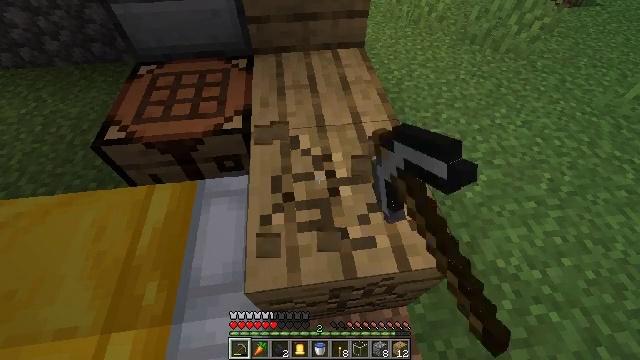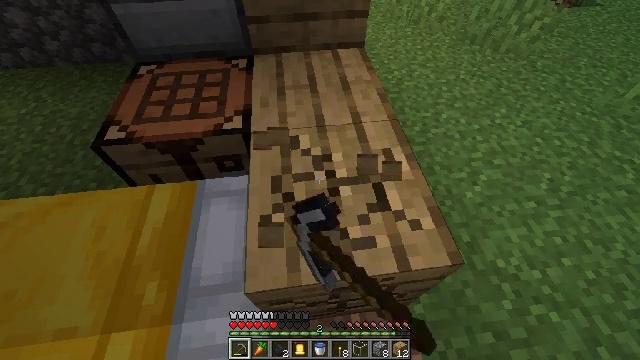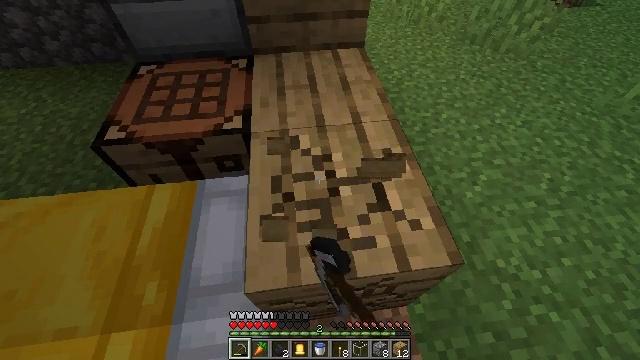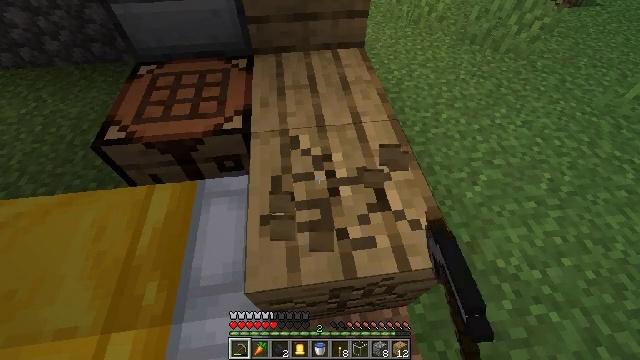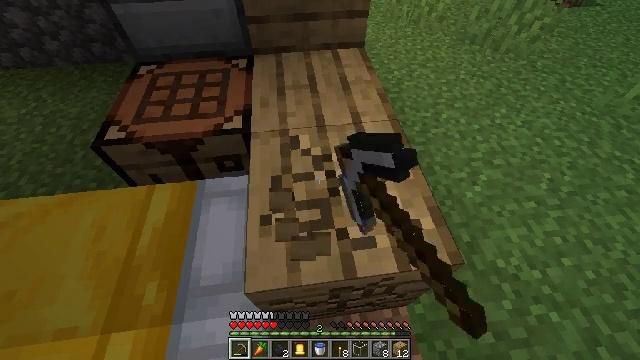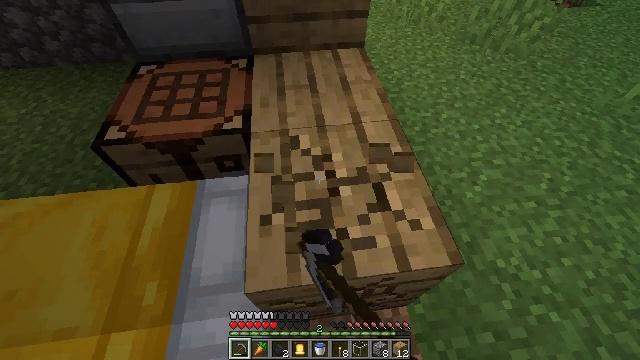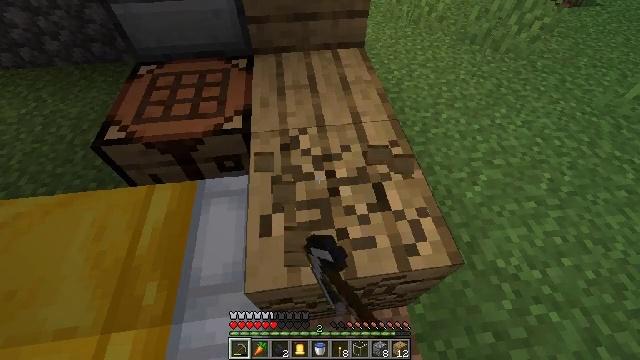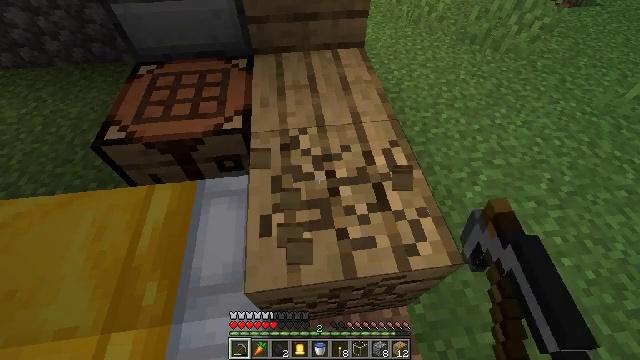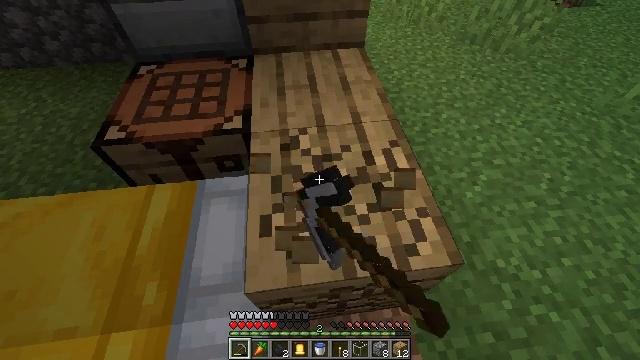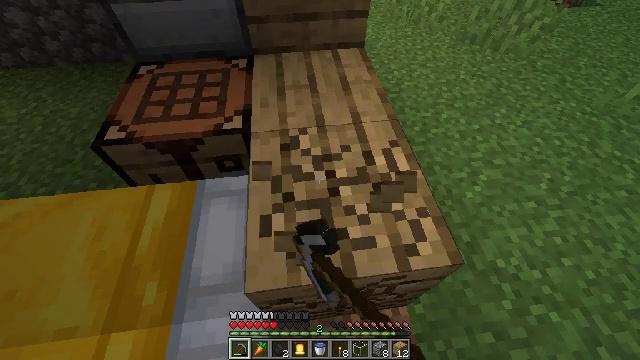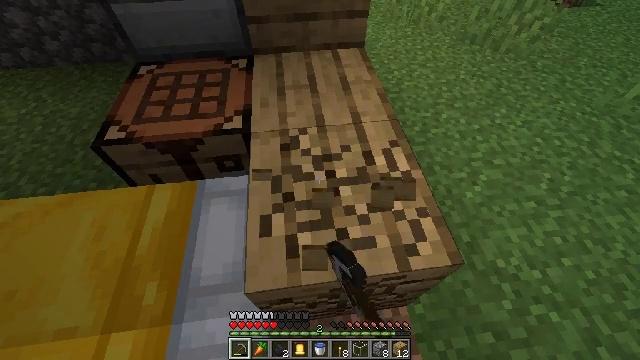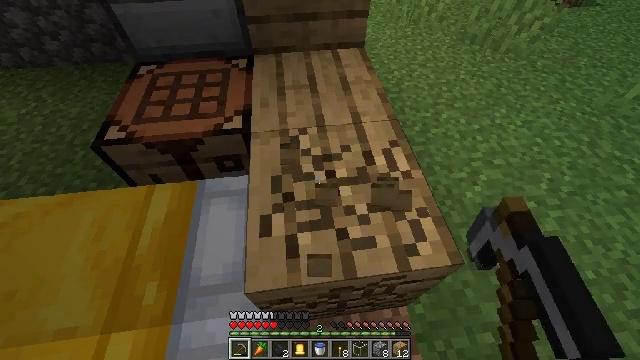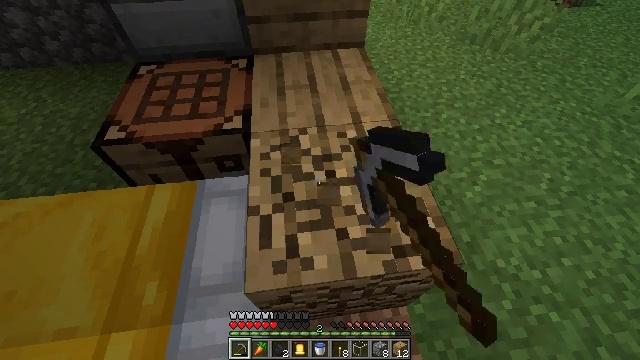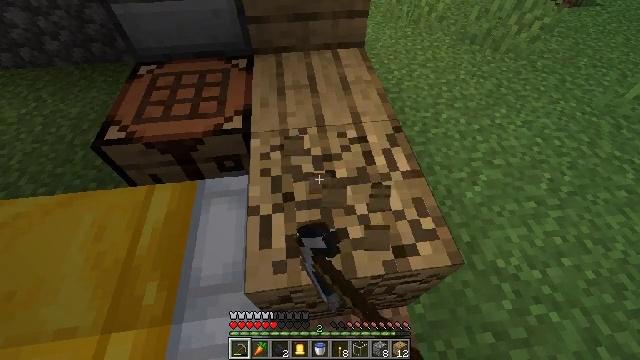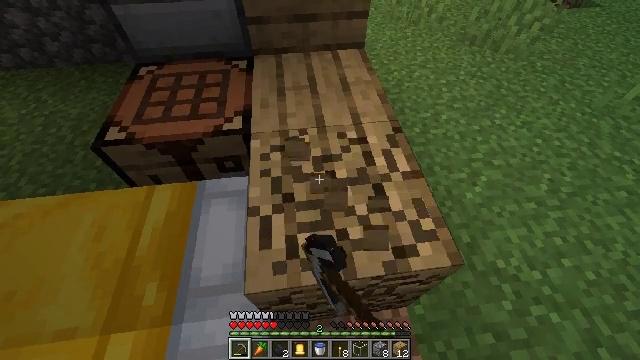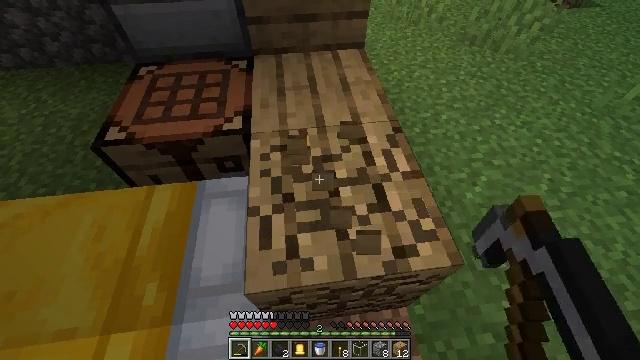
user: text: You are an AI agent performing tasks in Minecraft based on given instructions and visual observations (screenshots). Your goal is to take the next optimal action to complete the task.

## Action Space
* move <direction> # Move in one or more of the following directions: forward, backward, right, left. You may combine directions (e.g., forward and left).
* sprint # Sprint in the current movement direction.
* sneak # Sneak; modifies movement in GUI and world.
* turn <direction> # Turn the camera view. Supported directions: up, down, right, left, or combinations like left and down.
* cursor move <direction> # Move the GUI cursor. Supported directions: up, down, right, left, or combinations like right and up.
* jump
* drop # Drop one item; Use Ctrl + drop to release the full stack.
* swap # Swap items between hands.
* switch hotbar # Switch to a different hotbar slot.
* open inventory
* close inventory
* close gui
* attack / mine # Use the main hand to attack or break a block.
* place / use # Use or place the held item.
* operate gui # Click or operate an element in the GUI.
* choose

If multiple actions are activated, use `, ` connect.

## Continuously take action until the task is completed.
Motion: motion action
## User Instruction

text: Mine planks.
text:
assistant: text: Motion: attack / mine
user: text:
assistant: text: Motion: attack / mine
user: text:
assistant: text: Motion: attack / mine
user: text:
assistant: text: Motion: attack / mine
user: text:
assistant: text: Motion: attack / mine
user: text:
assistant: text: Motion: attack / mine
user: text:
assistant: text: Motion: attack / mine
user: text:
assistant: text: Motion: attack / mine
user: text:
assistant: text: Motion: attack / mine
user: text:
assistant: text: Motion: attack / mine
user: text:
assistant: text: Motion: attack / mine
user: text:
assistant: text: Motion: attack / mine
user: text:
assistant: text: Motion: attack / mine
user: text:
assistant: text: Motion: attack / mine
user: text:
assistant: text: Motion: attack / mine
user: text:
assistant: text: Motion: attack / mine
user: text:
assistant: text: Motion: attack / mine
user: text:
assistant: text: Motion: attack / mine
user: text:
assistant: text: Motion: attack / mine
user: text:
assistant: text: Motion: attack / mine
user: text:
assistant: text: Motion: attack / mine
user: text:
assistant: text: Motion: attack / mine
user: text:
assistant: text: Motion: attack / mine
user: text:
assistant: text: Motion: attack / mine
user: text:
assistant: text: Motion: attack / mine
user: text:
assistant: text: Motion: move forward, attack / mine
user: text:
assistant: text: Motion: move forward, attack / mine
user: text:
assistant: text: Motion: move forward, attack / mine
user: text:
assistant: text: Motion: move forward, attack / mine
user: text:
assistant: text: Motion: attack / mine